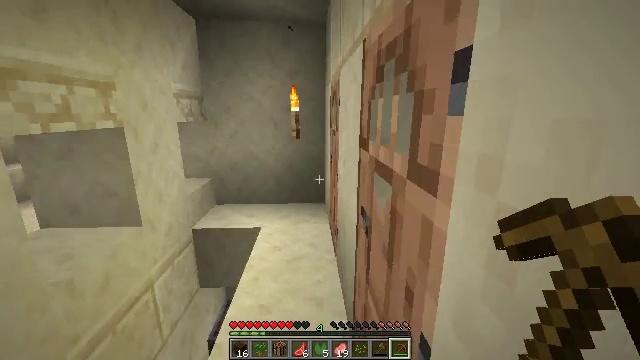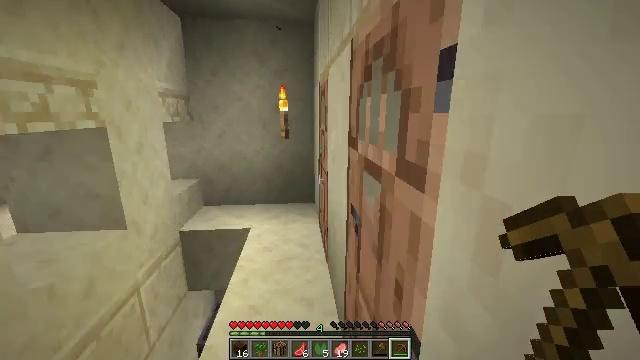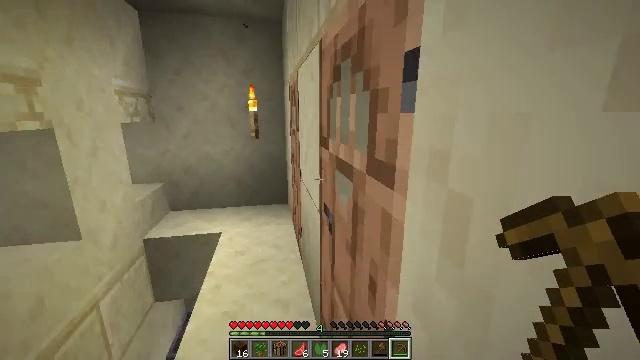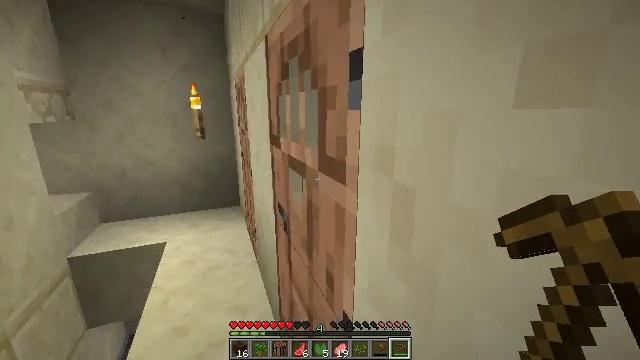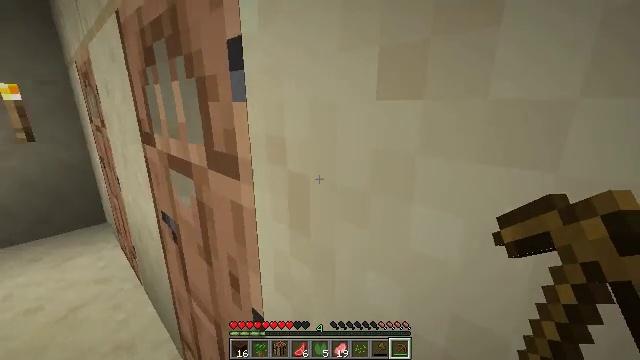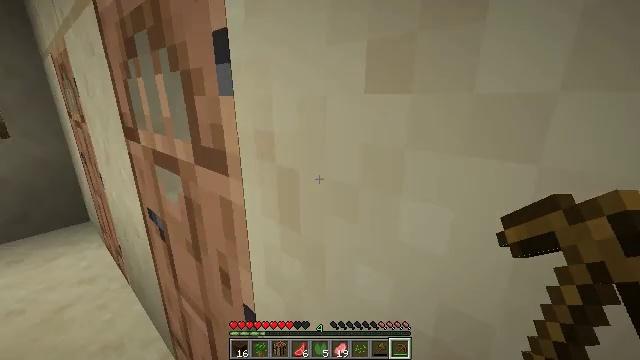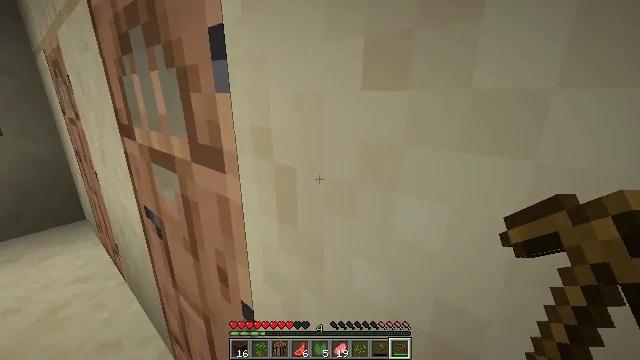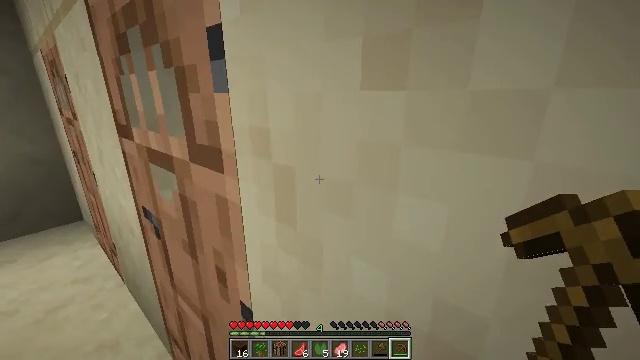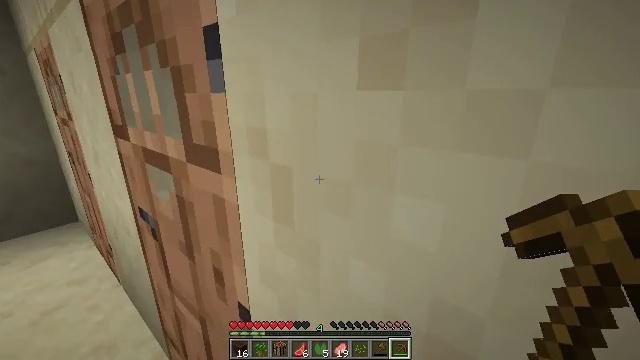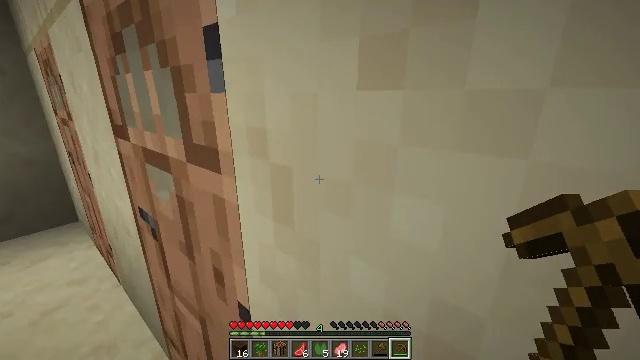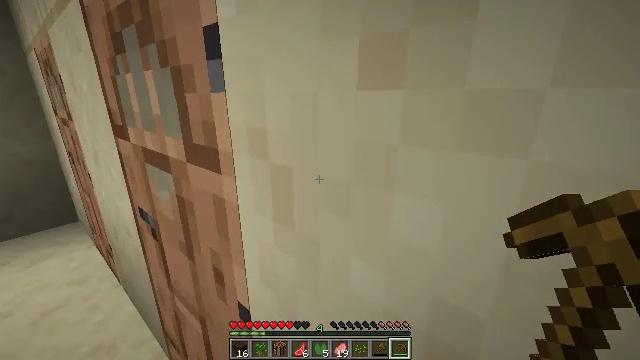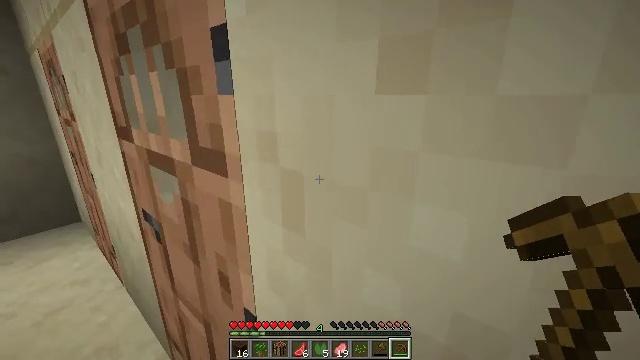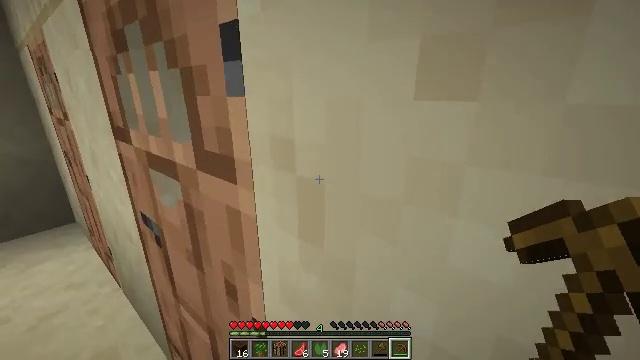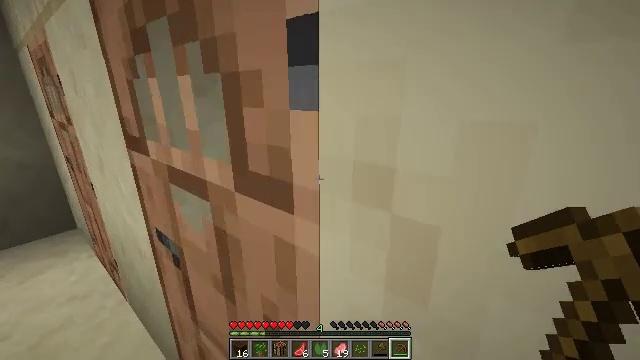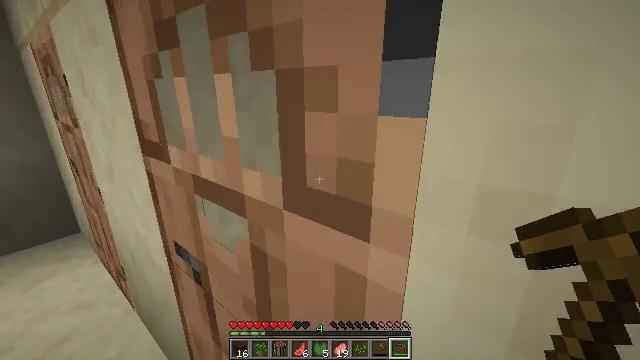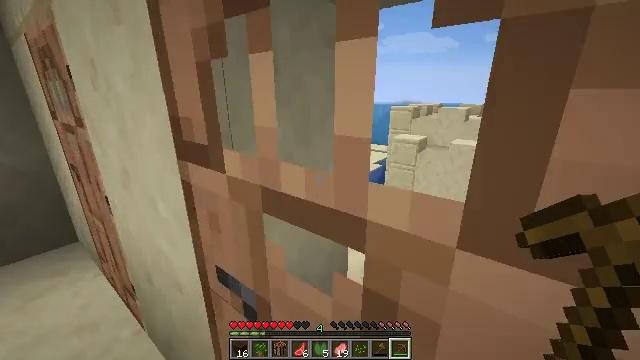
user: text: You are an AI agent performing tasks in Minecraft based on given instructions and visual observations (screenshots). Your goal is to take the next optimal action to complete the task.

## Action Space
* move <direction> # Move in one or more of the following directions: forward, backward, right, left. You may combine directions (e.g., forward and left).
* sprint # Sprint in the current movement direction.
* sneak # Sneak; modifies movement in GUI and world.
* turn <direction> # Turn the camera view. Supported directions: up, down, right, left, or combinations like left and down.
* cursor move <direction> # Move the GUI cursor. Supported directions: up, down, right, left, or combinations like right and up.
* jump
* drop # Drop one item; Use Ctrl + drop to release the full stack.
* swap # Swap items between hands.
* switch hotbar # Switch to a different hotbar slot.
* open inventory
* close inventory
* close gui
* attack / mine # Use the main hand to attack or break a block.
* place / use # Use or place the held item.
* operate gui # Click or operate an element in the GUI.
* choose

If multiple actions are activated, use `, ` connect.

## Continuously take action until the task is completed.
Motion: motion action
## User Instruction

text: Remove the potted cactus from its pot.
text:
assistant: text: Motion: turn right
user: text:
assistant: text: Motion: turn right
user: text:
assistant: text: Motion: turn right
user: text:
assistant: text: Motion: turn right and down
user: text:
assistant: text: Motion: turn right and down, use / place
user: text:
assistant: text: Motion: use / place
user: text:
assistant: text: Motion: use / place
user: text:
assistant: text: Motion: no_op
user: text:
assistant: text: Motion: no_op
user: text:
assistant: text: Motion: no_op
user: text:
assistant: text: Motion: move forward
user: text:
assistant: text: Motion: move forward and move left
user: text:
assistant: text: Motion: move forward and move left, use / place
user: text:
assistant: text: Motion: move forward and move left, use / place
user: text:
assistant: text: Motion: move forward and move left, turn right, use / place
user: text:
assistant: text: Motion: move forward, turn right
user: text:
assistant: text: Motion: move forward, turn right
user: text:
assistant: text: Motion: move forward, turn right
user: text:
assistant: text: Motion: move forward, turn right
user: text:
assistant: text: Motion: move forward
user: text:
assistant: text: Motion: move forward
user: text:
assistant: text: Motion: move forward and move right
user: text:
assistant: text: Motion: move forward and move right, use / place
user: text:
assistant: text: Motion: move forward and move right, use / place
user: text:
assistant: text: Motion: move forward and move right, use / place
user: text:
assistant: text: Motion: turn right
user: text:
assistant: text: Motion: turn right
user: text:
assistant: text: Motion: turn right and down
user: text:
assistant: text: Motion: turn right
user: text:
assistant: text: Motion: turn down, use / place